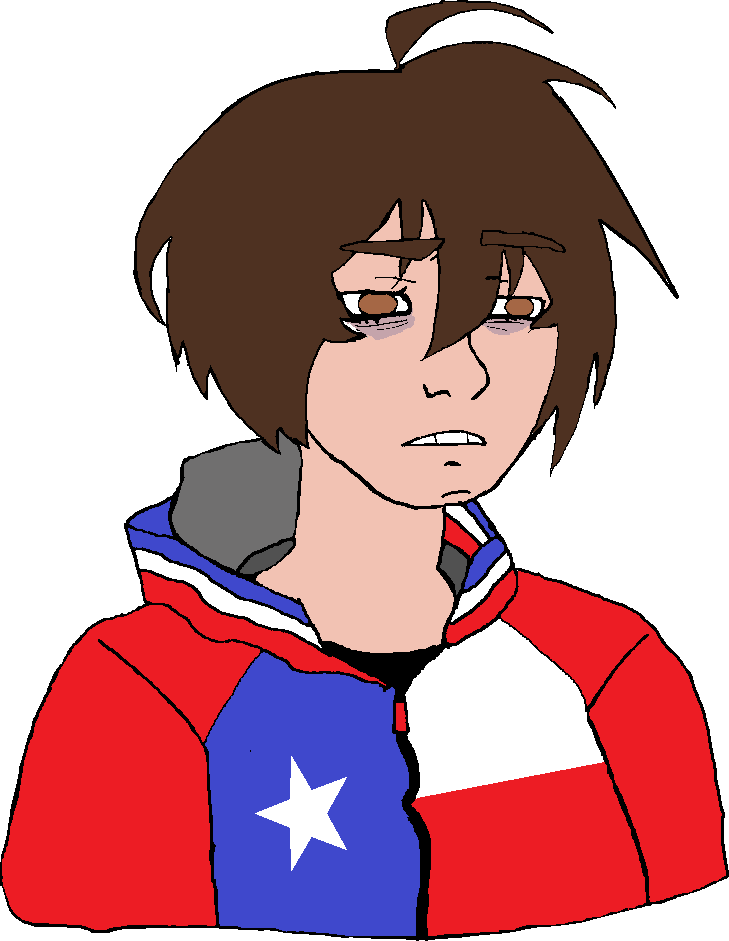
Label: 5_Twinkjak